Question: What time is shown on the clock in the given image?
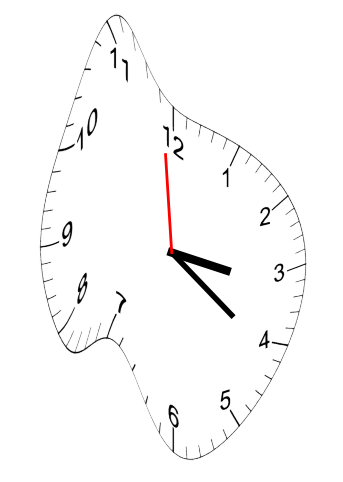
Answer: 03:20:59